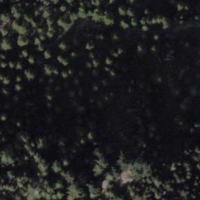
EUNIS habitat code: 41
Species observed at this site:
Arnica montana